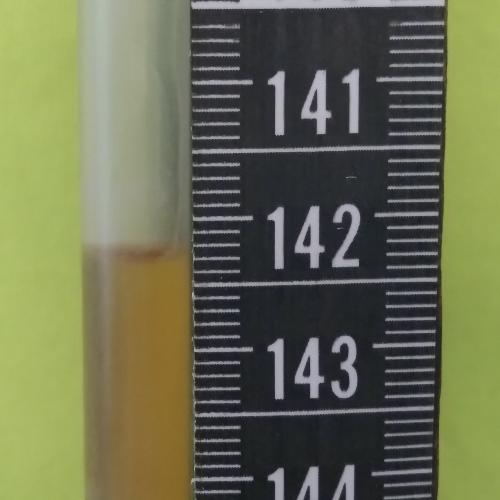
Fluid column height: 142.3 cm